Question: I'm getting started with Bootstrap, and HTML in general.
Looking at the <URL>, what causes this ~50px gap between the '<div class="navbar navbar-fixed-top">', and the following '<div class="container">'?

I've explored the DOM structure in chrome, and can't see which element causes the gap?
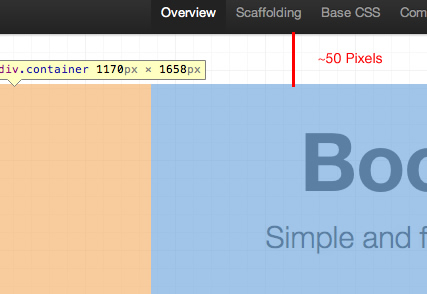
Answer: It's caused by the 'padding-top' property of the 'body' element, currently set at 90px.